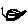
Label: circle